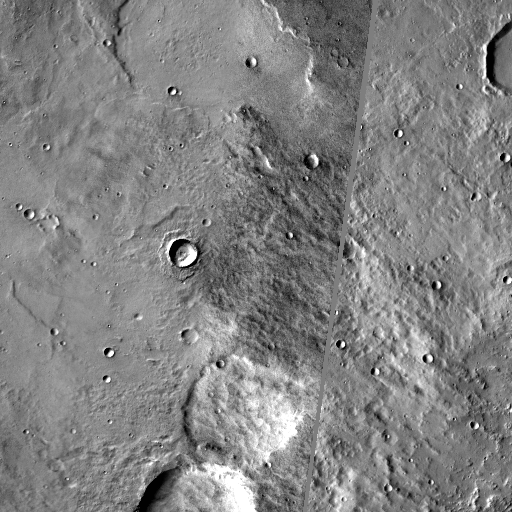
Crater classes present: Background, Other, Buried, Secondary